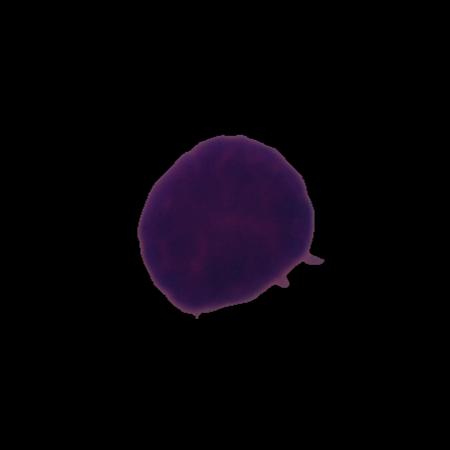
Label: healthy